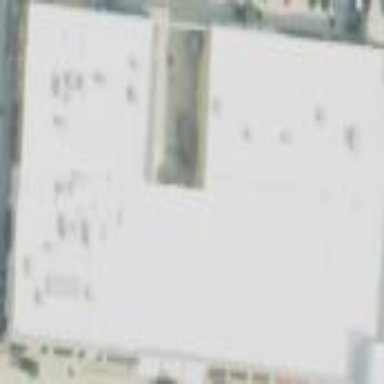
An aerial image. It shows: Retail building.